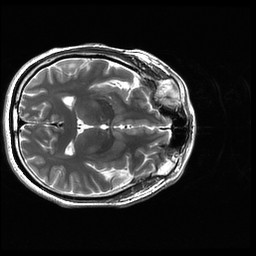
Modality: T2w
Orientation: axial
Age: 36
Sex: male
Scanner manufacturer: ge
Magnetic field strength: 3 T
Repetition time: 5.192 s
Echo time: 0.1003 s